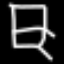
Label: chair